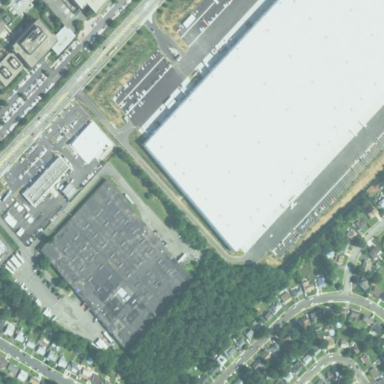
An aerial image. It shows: Warehouse.